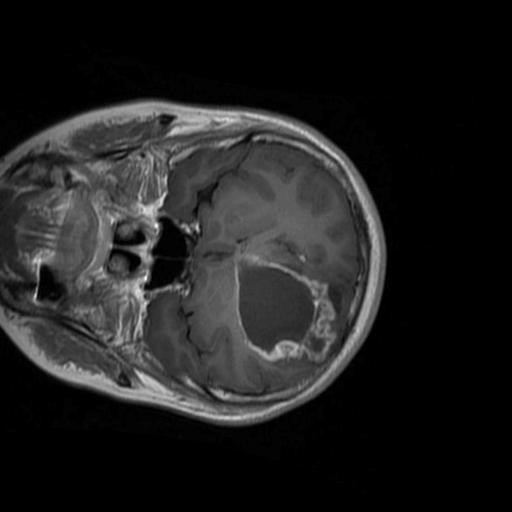
Label: brain_glioma